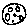
Label: moon